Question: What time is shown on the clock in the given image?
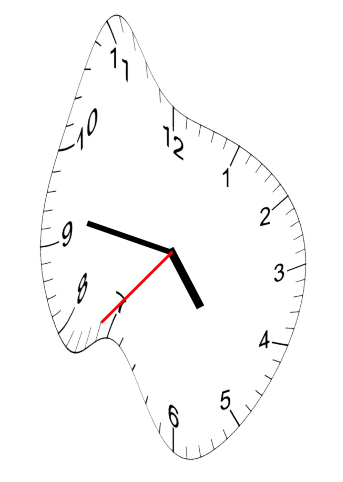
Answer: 04:46:37